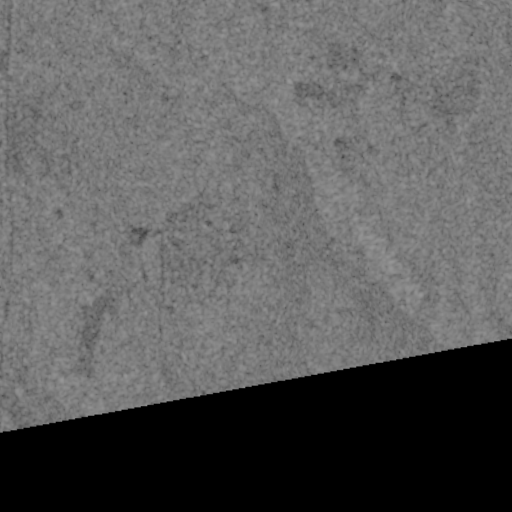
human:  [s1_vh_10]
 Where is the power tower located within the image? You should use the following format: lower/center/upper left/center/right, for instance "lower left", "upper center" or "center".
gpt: The power tower is located in the left of the image.
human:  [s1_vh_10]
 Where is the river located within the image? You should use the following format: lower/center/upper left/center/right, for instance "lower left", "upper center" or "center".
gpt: The river is located in the right of the image.
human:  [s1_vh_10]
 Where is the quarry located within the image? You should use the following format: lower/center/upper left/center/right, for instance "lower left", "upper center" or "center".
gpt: There is no quarry in the image.

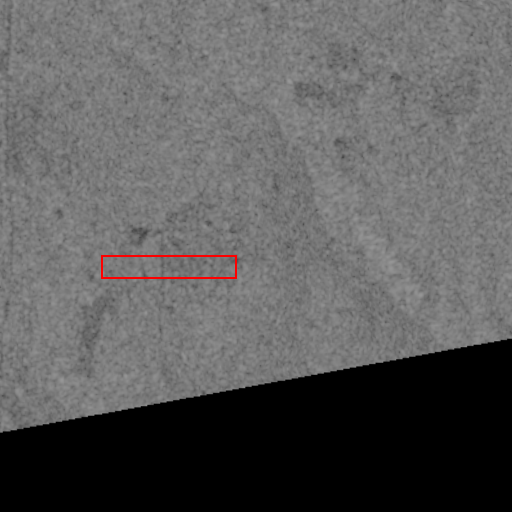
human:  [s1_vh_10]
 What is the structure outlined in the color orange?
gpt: There is no orange outline.
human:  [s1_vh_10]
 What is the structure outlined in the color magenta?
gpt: There is no structure outlined in magenta.